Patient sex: M
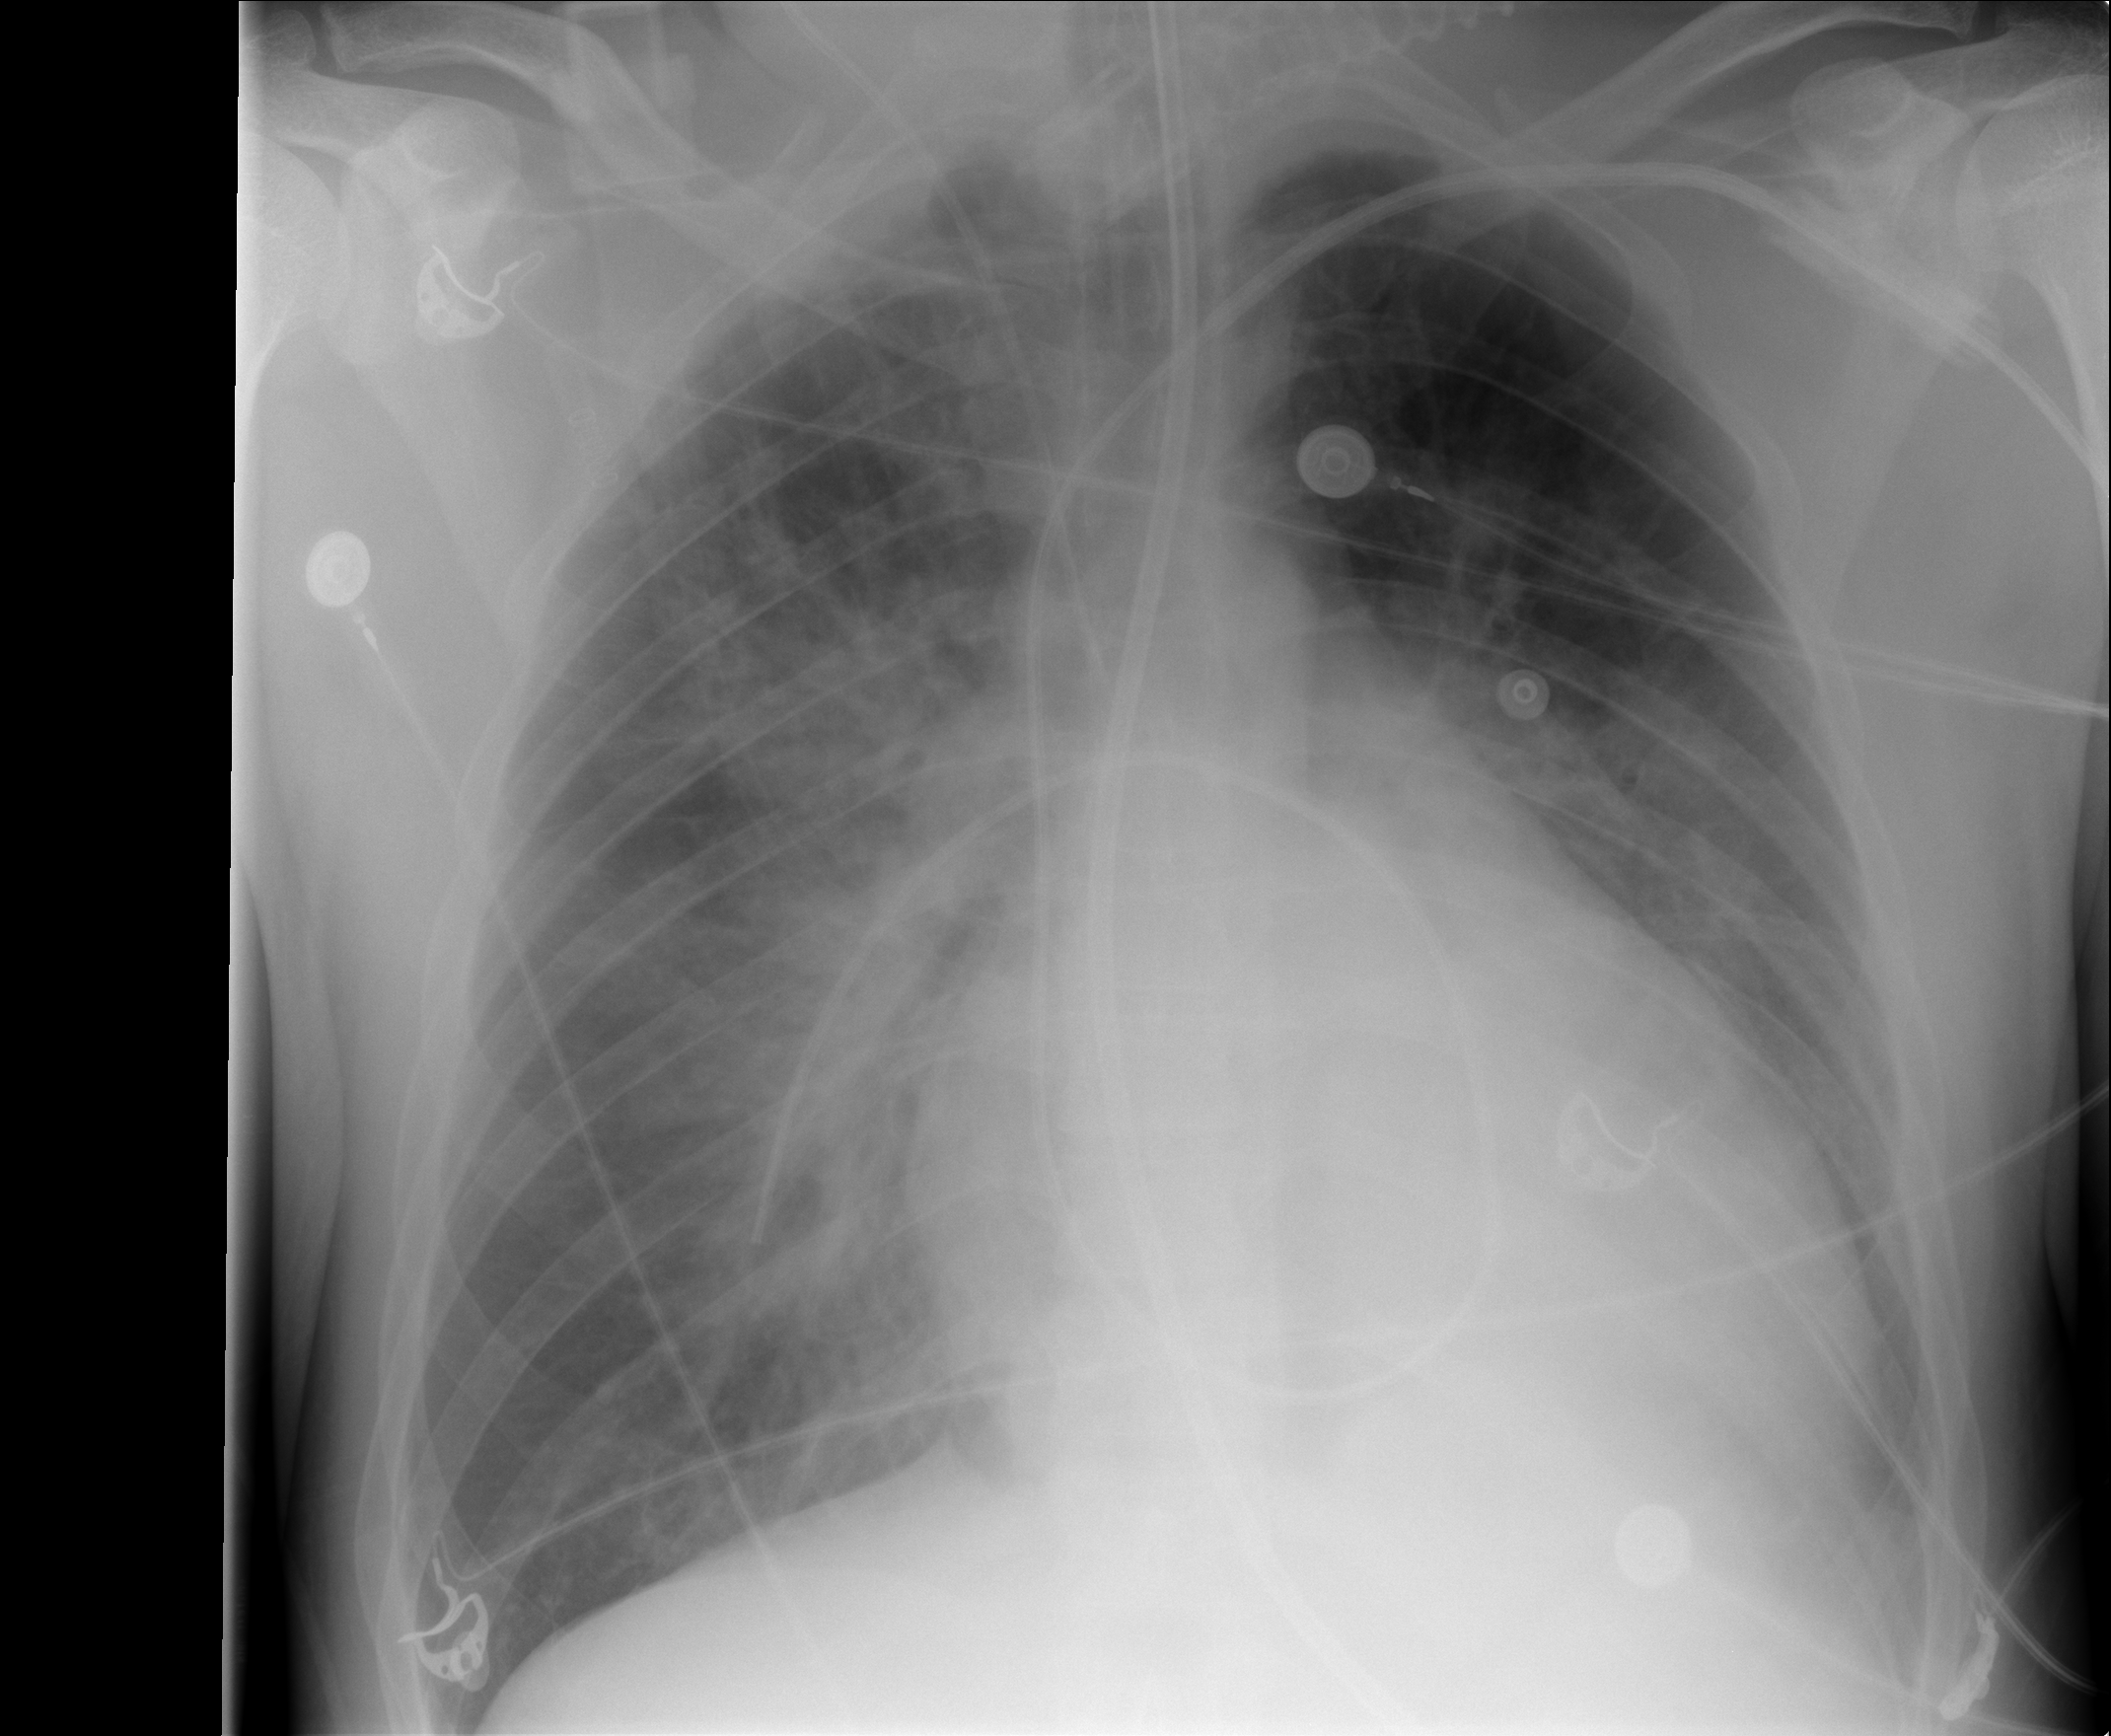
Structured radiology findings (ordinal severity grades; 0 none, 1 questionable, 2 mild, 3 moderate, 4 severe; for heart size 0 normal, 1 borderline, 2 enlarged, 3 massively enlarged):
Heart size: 3
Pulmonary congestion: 3
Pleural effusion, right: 0
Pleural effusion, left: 1
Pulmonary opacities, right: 2
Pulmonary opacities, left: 1
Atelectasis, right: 2
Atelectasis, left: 2